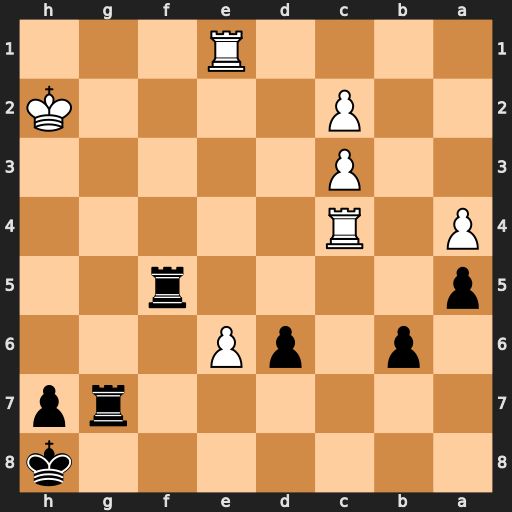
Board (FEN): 7k/6rp/1p1pP3/p4r2/P1R5/2P5/2P4K/4R3
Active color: b
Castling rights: -
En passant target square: -
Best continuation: Rh5+ Rh4 Rxh4#